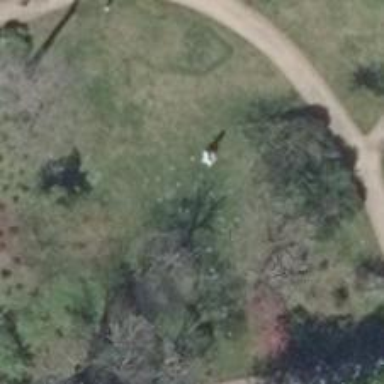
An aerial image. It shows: Memorial featuring statue.